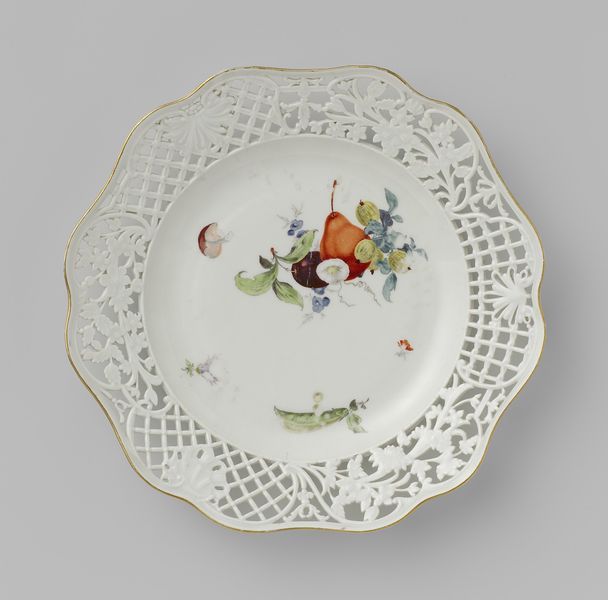
Titel: Dessertbord, veelkleurig beschilderd met bloemen en vruchten
Künstler: Meissener Porzellan Manufaktur
Standort: Amsterdam
Institution: Rijksmuseum
Schlagwörter: blätter, weiß, blüten, obst, karo, muster, ornament, teller, gitter, gold, blatt, rund, früchte, ranken, rand, fein, bemalt, zierlich, birne, porzellan, blattwerk, pflaume, traube, goldrand, porzelan, meißen, durchbrochen, kirsche, pilz, stachelbeeren, lochmuster, bllätter